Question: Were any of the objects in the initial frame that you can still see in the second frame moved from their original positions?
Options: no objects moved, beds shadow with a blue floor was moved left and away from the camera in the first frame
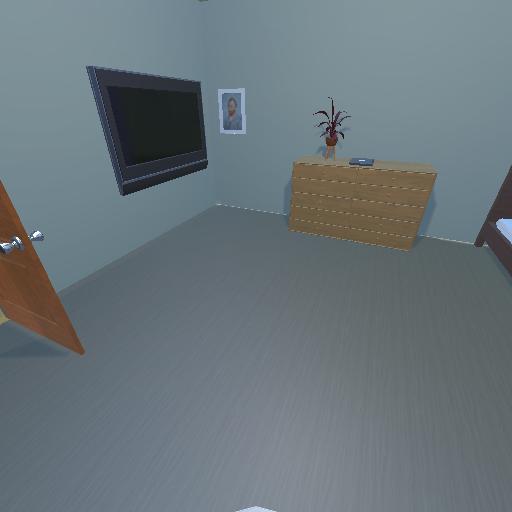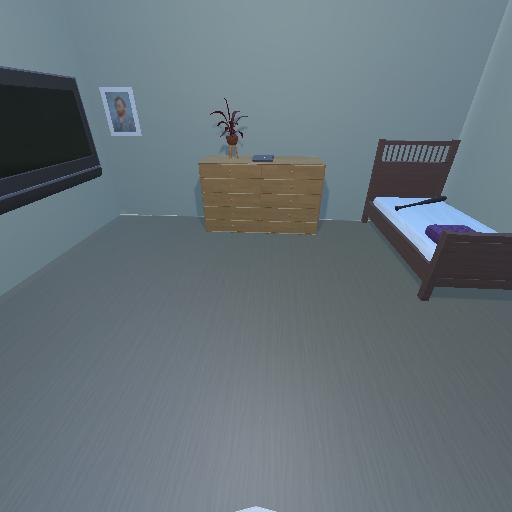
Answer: no objects moved